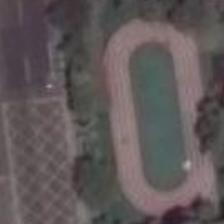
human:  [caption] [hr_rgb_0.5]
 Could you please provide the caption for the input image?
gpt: a playground surrounded by green plants is near to a road .

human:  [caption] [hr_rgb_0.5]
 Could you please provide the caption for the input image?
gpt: a playground is surrounded by many green trees .

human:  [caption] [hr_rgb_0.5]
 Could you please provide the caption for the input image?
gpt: this oval playground is circumvented by lush plants .

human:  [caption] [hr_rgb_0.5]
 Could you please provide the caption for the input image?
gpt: a small court is surrounded by many short grey trees .

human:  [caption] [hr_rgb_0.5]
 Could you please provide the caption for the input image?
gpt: a playground is surrounded by many trees .